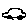
Label: car